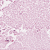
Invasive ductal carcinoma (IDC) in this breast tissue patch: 0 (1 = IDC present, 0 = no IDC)